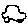
Label: car